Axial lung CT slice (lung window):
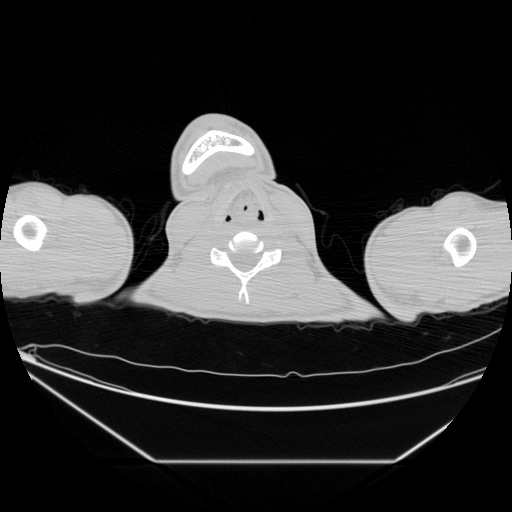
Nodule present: no